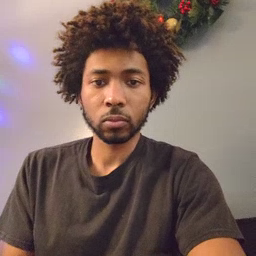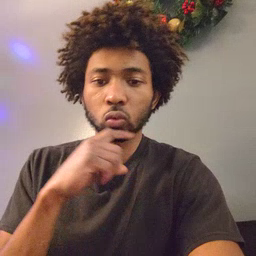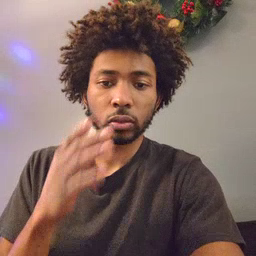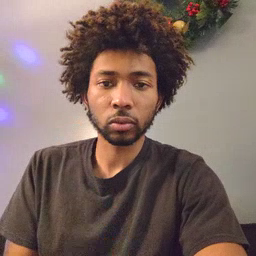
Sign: dryer